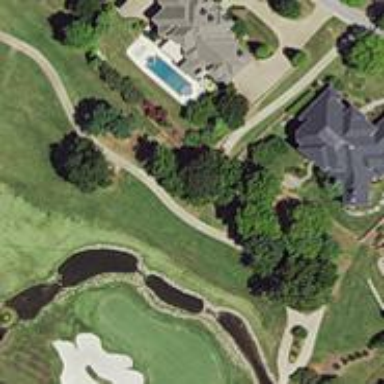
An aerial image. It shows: Golf course.